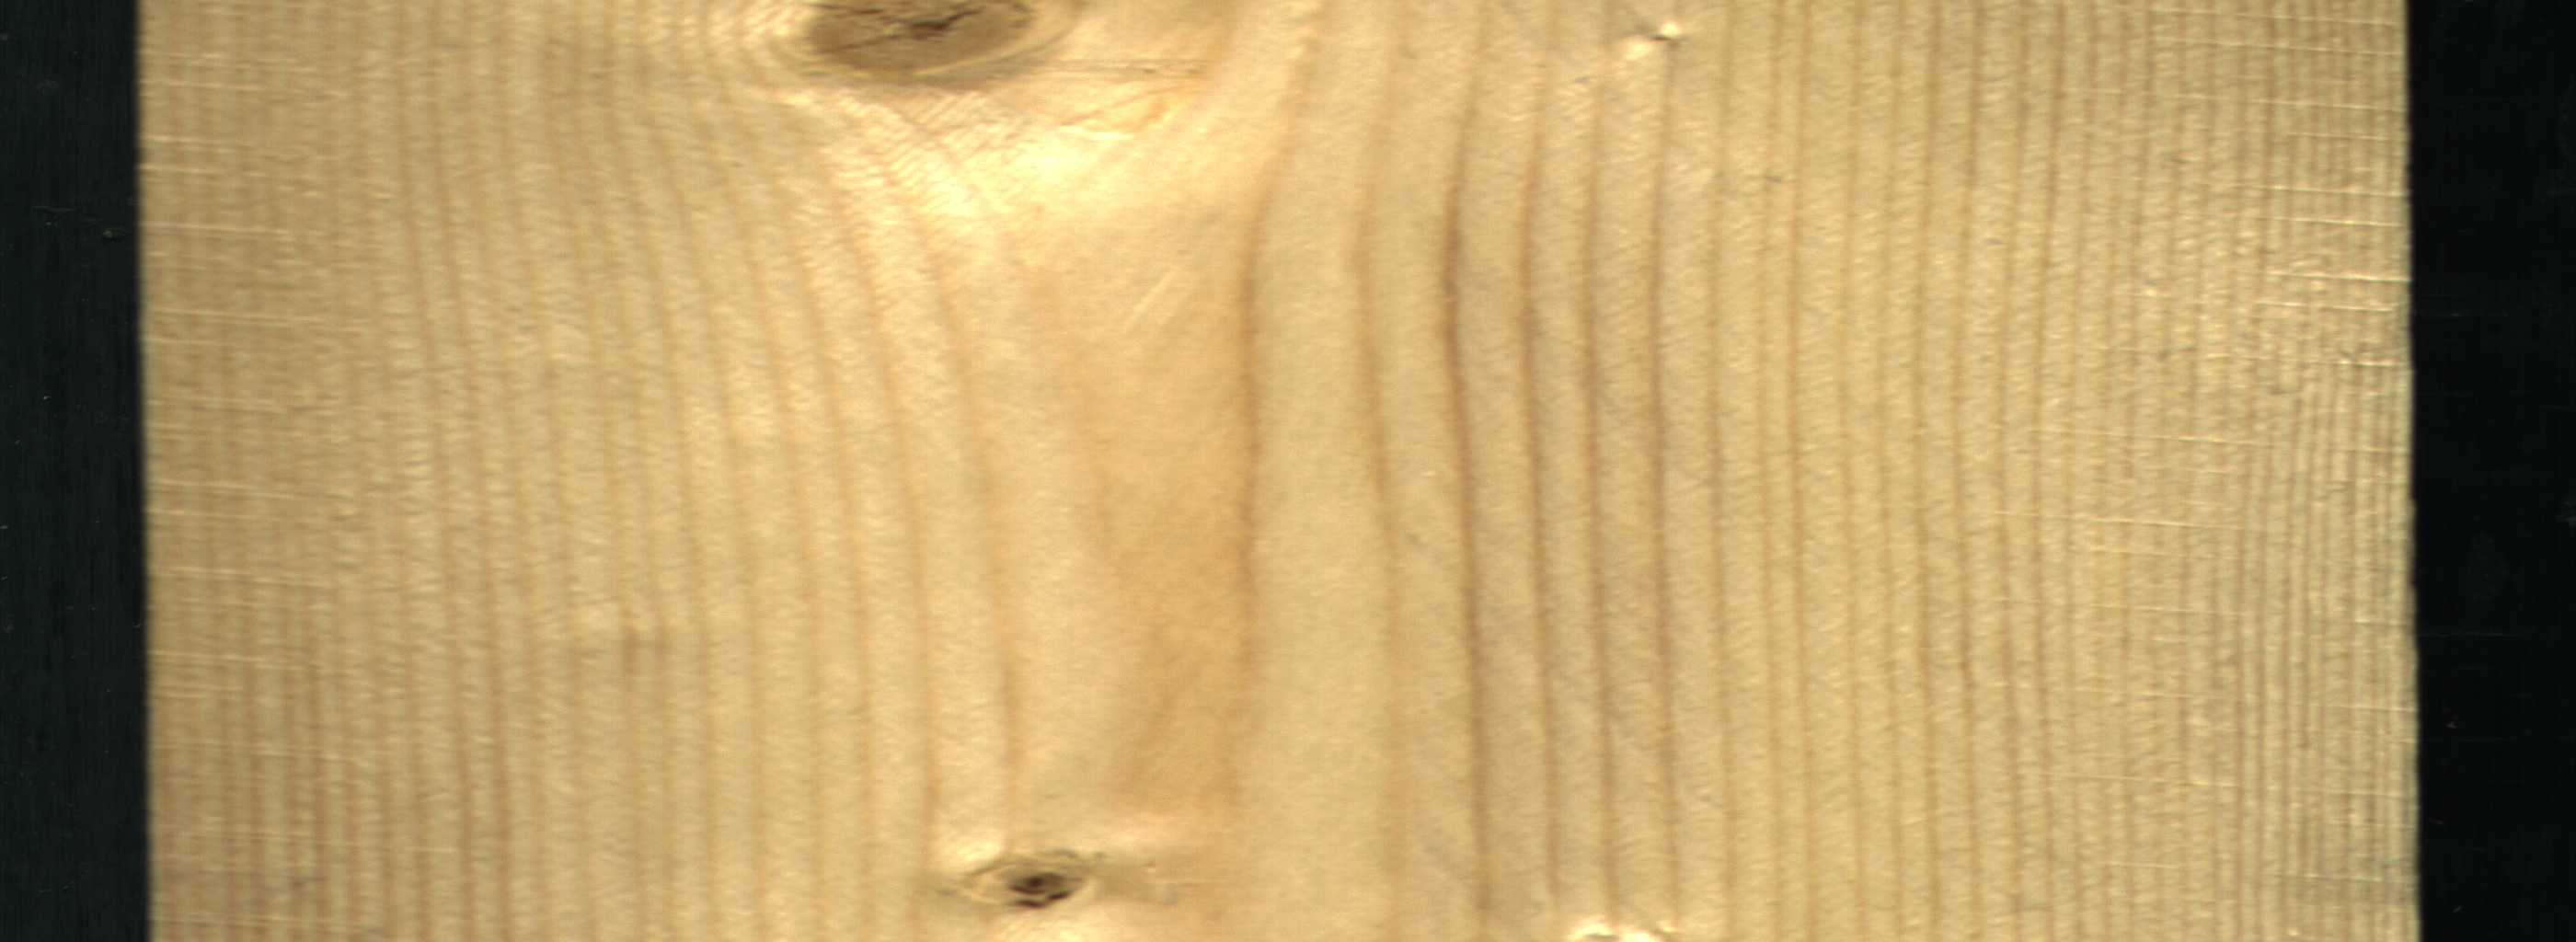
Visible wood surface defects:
knot_with_crack
Dead_Knot